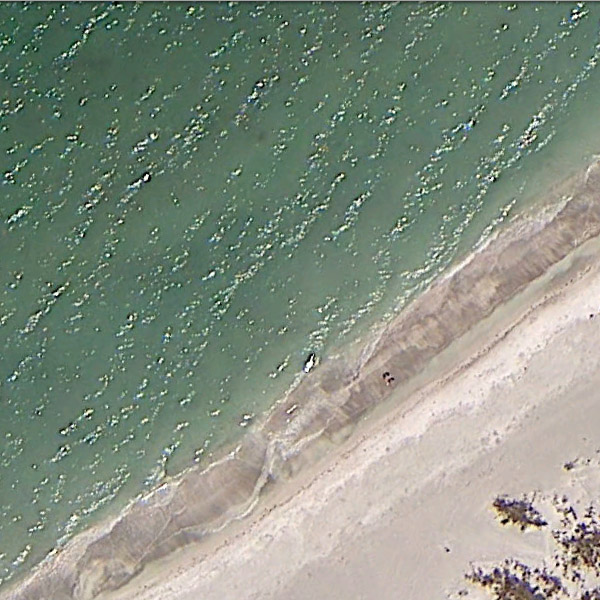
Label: Beach